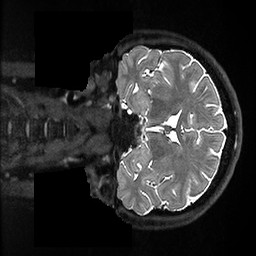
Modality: T2w
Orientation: coronal
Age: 29
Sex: male
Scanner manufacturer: ge
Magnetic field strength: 3 T
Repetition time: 3.202 s
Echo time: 0.05917 s